Interaction volume radius: 10 \u00c5
Interaction volume height: 15 \u00c5
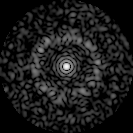
Disorder parameter: 0.8214